Question: Count the number of objects in the diagram.
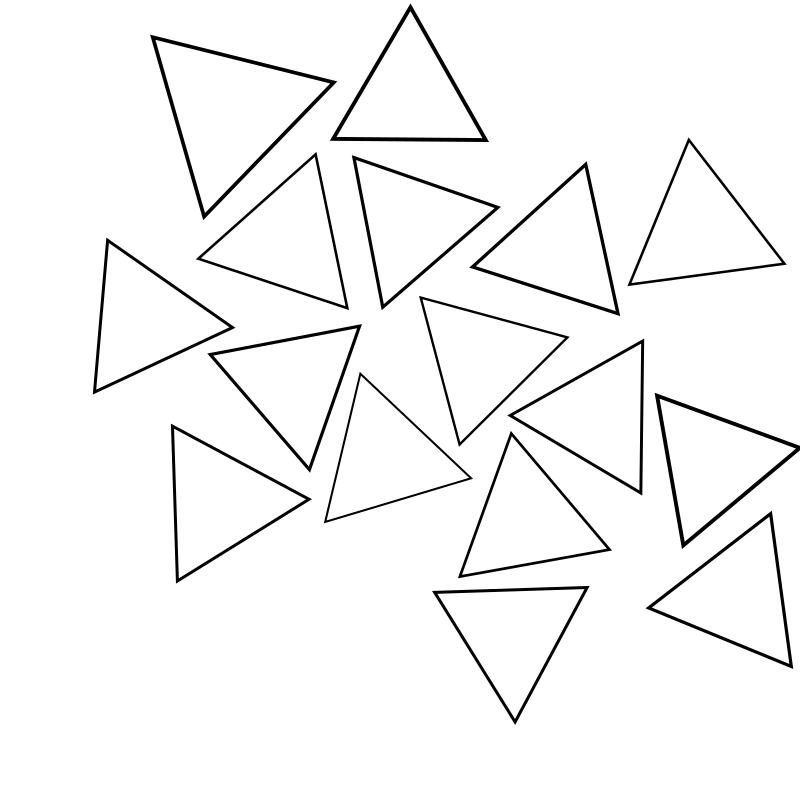
Answer: 16